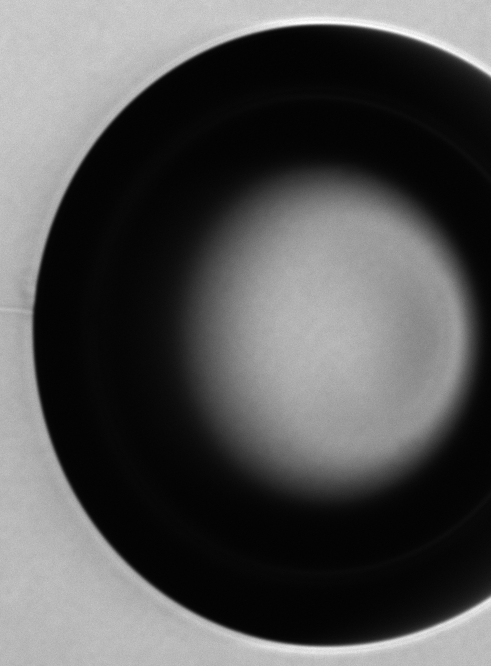
Label: bubble